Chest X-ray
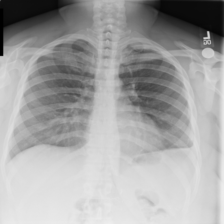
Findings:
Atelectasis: negative
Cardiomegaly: negative
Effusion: positive
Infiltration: negative
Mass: negative
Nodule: negative
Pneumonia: negative
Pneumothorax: negative
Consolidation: negative
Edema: negative
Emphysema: negative
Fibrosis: negative
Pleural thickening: negative
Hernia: negative